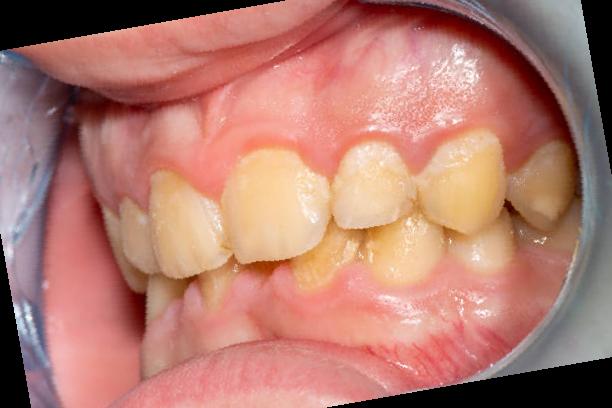
Condition: Gingivitis